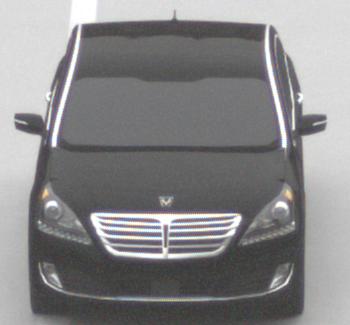
Make: Hyundai
Model: Equus
Detailed model: Gen. 2 VI
Model produced from: 2009
Model produced until: 2016
Doors: 4
Color: black
Road condition: dry road
Daytime: midday
Contrast: low contrast